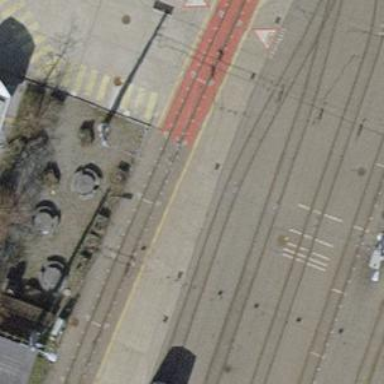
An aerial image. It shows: Tram railway with one track running through service yard. The railway is electrified with contact lines.